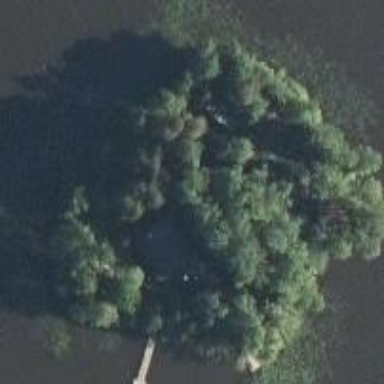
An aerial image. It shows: Islet.